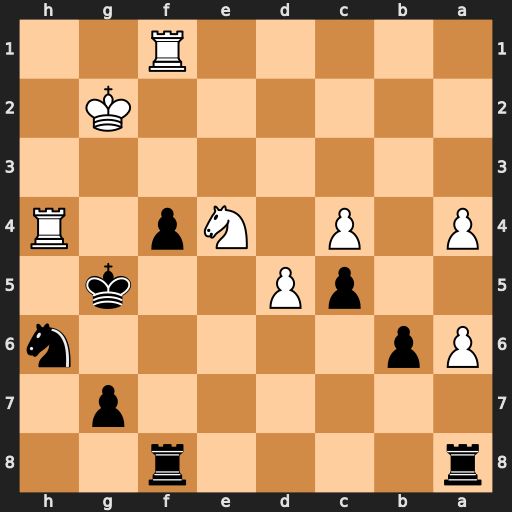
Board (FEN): r4r2/6p1/Pp5n/2pP2k1/P1P1Np1R/8/6K1/5R2
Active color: b
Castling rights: -
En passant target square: -
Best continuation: Kxh4 Kf3 Kh5